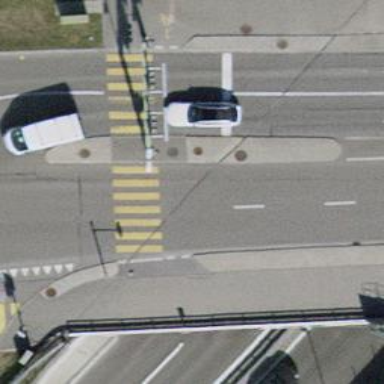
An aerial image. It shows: Road crossing with traffic signals.